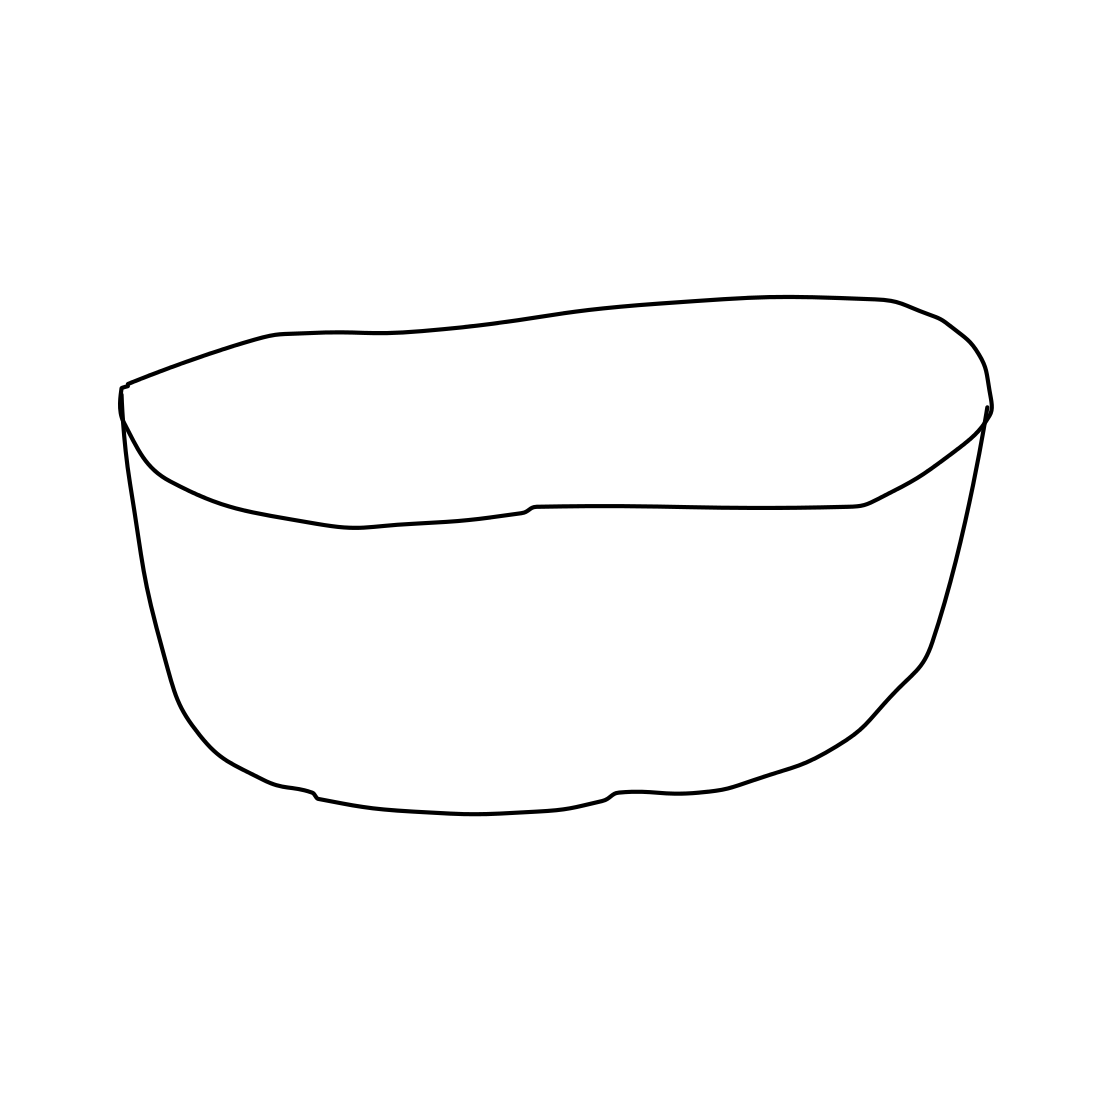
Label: bowl